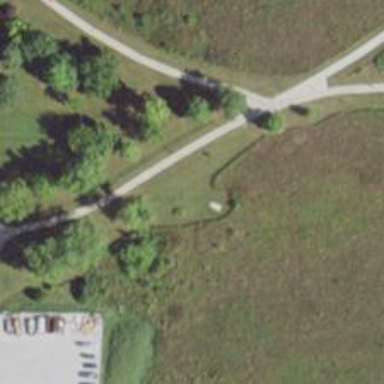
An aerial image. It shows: Disc golf tee area.